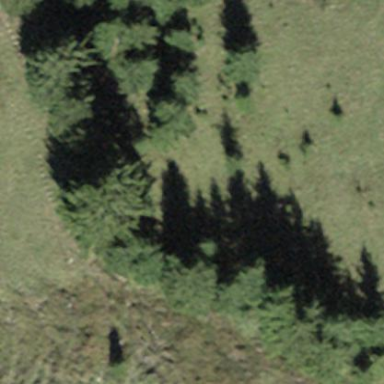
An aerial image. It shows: Forest area.